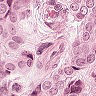
Metastatic tissue present: yes